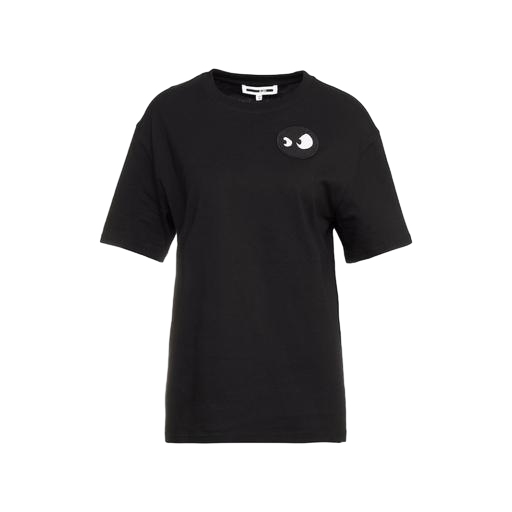
mid t-shirt, short sleeves black face logo, batwing t-shirt, white background